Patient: sex F, age 54
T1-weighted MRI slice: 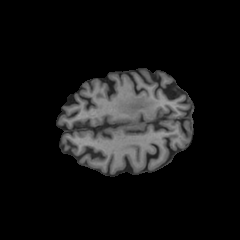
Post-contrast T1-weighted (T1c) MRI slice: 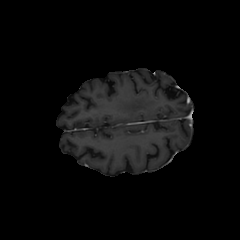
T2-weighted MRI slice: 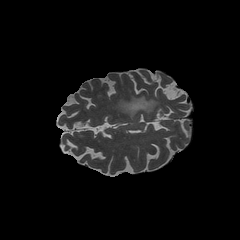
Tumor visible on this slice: yes
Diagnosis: Glioblastoma, IDH-wildtype
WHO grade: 4